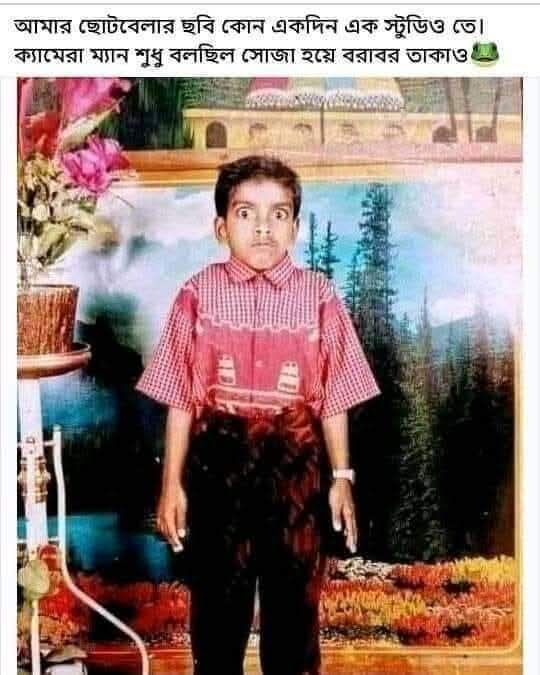
Text: আমার ছোটবেলার ছবি কোন একদিন এক স্টুডিও তে। ক্যামেরা ম্যান শুধু বলছিল সোজা হয়ে বরাবর তাকাও
Label: Non Hate